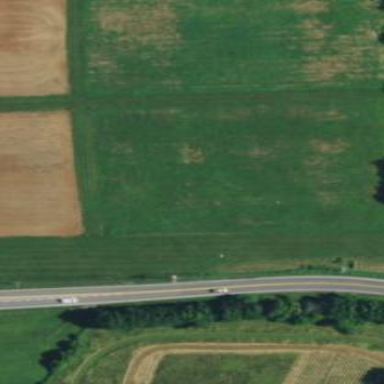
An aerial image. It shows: Pasture area used as meadow.